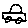
Label: car